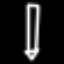
Label: pencil